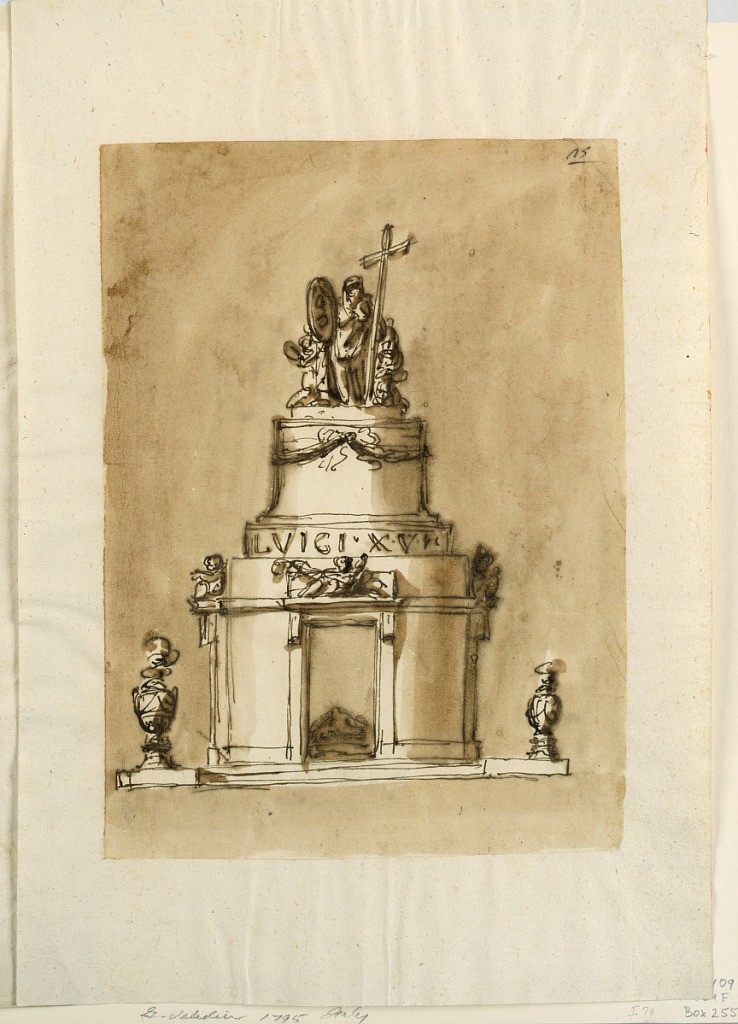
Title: Design for a Sepulchral Monument to King Louis XVI of France
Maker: Giuseppe Barberi, Italian, 1746–1809
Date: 1793
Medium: Pen and brown ink, brush and brown wash on lined off-white laid paper
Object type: Drawing
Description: The entablature above the door and at the sides is supported by consoles as it is in 1938-88-1301. Above the entablature are over the door a sitting putto with a crozier and a cross staff; laterally putti. Behind them is an attic. The inscription is in the lower band of the base. The group above is similar to 1938-88-1300, with an additional angel at right.